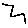
Label: zigzag